Aerial crown-view tile of a tropical tree (Barro Colorado Island, Panama), acquired 20250317:
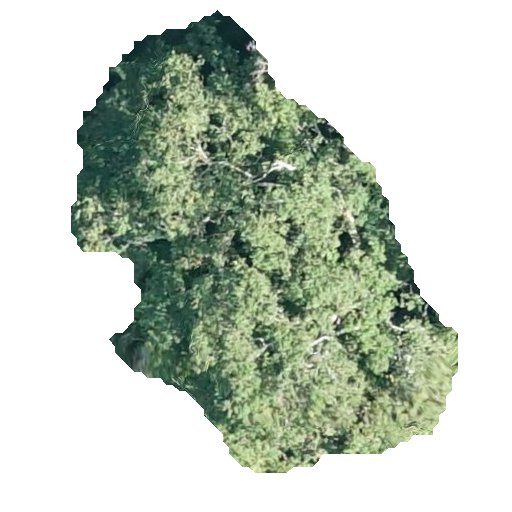
Species: Terminalia oblonga
GBIF accepted scientific name: Terminalia oblonga
Crown area: 163.379 m²